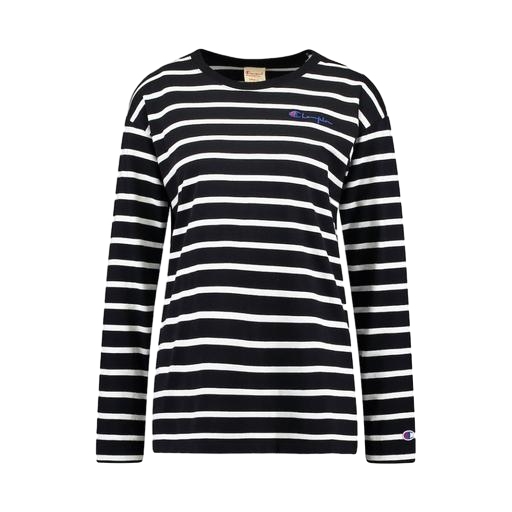
black striped long-sleeve t-shirt, black women's stripe t, blue women's striped long-sleeve t-shirt, white background